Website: crate-barrel
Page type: customer-info-address
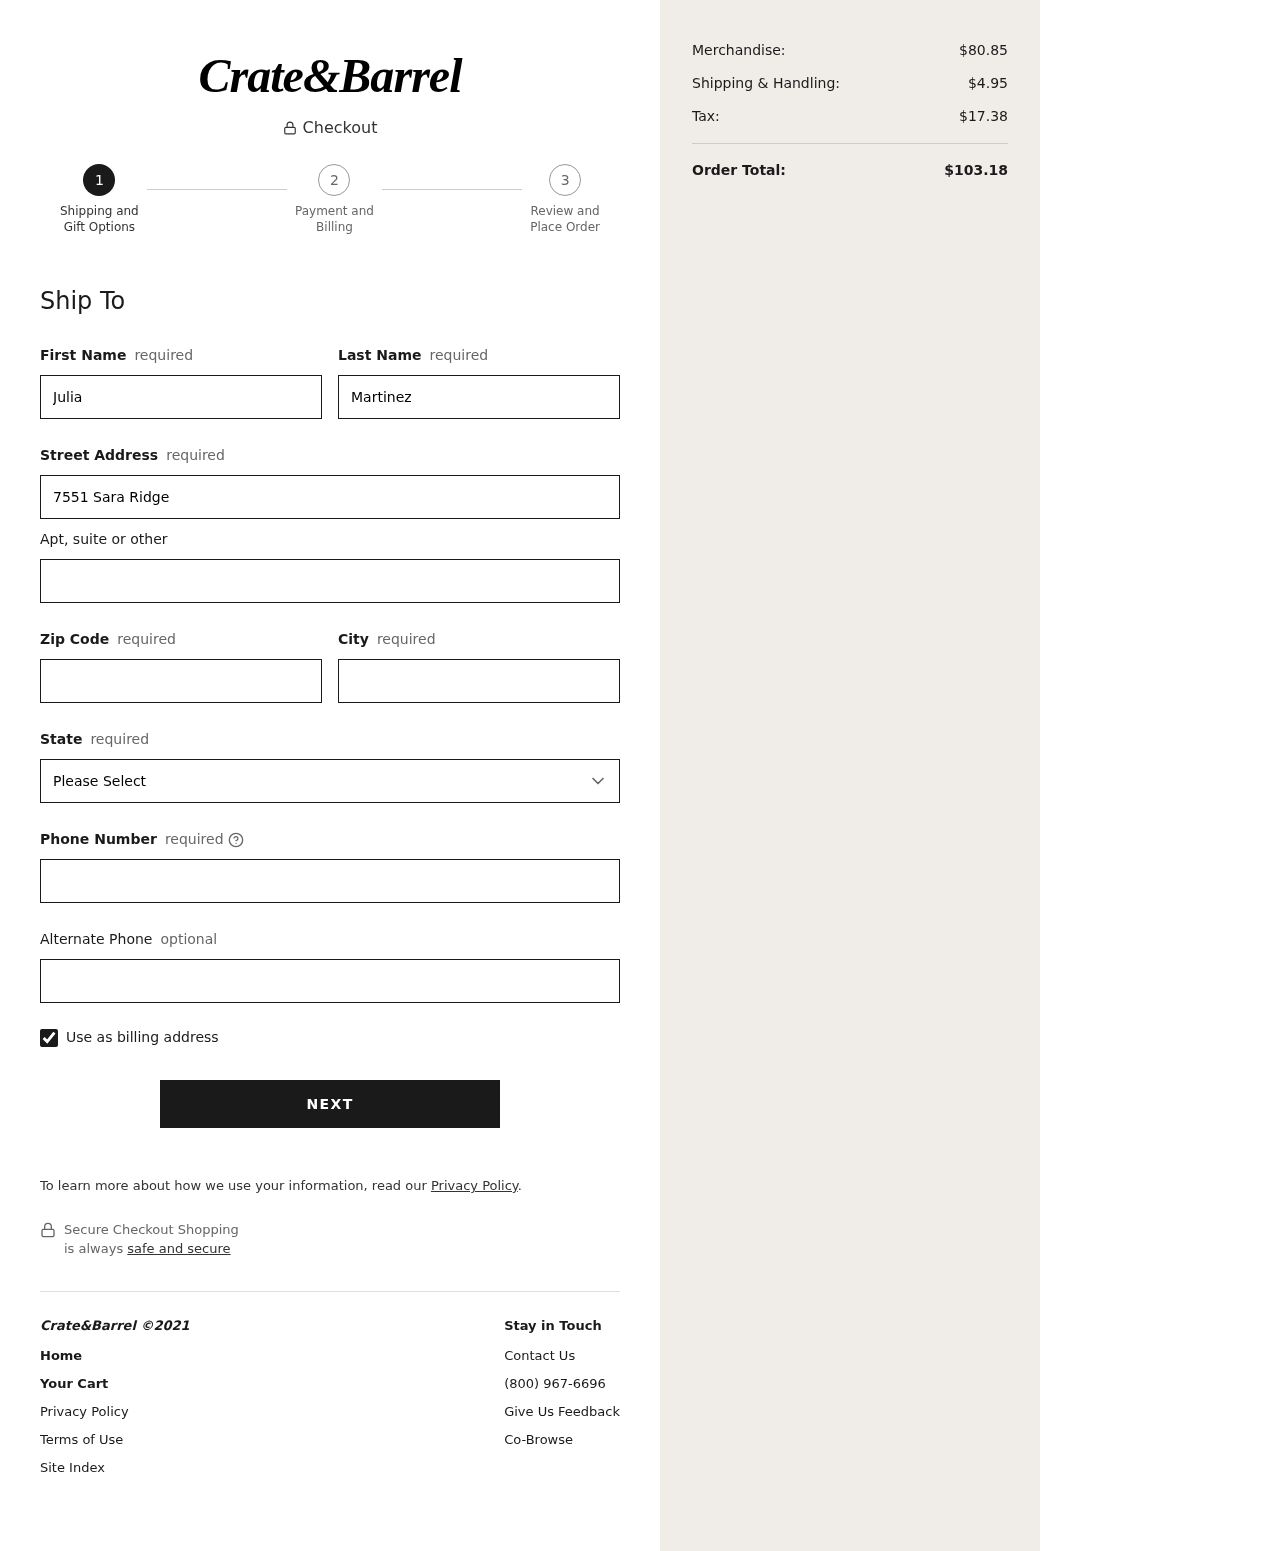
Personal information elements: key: PII_STATE
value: Iowa
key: PII_FIRSTNAME
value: Julia
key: PII_LASTNAME
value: Martinez
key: PII_STREET
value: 7551 Sara Ridge Apt. 862
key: PII_STREET2
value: Apt. 982
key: PII_POSTCODE
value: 52571
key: PII_CITY
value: New Megan
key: PII_PHONE
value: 6018789708
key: PII_PHONE_ALT
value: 6943844293
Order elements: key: ORDER_SUBTOTAL
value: $80.85
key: ORDER_SHIPPING_COST
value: $4.95
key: ORDER_TAX
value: $17.38
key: ORDER_TOTAL
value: $103.18